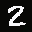
Label: 2